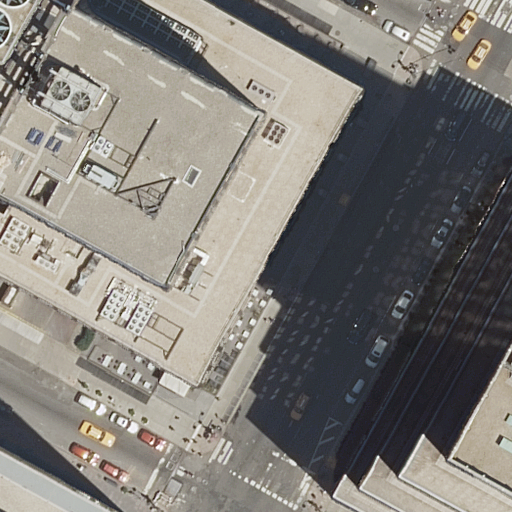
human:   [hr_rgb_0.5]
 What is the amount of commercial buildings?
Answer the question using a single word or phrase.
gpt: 2

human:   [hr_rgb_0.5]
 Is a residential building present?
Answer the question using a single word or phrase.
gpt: yes

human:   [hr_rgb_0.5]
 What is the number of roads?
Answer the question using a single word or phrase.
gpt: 3

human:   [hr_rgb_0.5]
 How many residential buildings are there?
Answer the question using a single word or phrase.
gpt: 1

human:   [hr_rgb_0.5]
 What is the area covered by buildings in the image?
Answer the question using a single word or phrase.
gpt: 2105m2

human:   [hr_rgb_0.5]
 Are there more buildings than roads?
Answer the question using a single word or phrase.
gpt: no

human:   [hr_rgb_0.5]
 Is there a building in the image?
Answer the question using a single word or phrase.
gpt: yes

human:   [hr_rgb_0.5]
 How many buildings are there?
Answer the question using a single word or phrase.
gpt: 3

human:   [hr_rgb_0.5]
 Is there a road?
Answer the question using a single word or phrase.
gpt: yes

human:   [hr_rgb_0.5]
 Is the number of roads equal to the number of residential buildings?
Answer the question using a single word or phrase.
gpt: no

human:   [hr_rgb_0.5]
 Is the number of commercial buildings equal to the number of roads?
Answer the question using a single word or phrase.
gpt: no

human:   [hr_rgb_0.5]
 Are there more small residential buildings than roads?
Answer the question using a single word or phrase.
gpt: no

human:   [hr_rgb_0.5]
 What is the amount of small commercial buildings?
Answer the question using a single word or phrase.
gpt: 0

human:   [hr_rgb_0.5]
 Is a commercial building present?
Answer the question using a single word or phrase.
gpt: yes

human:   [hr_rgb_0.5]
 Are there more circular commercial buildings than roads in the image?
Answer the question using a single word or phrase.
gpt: no

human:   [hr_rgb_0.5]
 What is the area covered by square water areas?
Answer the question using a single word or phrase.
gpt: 0m2

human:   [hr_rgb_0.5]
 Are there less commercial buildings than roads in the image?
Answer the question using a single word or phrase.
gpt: yes

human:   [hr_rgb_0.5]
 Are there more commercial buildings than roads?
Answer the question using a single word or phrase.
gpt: no

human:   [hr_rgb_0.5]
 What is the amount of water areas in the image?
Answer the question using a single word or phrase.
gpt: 0

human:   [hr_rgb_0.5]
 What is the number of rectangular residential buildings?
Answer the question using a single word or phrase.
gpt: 1

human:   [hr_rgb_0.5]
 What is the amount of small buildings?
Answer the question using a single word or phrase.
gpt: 0

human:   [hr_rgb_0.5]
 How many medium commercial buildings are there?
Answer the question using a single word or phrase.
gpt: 1

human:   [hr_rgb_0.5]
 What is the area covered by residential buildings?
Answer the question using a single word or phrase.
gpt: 155m2

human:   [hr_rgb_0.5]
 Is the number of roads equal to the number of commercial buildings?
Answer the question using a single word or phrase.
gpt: no

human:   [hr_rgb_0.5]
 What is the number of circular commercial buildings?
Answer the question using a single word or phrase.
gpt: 0

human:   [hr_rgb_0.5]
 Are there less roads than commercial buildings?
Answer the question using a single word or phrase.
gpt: no

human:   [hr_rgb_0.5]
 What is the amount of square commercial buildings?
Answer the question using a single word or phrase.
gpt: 0

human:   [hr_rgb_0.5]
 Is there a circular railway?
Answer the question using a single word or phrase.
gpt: no

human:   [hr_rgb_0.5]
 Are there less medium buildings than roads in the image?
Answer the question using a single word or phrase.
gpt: yes

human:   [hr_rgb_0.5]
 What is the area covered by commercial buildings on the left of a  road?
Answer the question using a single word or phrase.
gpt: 499m2

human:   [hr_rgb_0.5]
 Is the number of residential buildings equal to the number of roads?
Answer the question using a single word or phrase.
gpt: no

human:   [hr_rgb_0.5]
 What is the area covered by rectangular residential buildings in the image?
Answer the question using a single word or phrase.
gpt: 155m2

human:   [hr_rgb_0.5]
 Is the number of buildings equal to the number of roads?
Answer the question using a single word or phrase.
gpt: yes

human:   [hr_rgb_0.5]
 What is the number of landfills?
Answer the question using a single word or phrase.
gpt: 0

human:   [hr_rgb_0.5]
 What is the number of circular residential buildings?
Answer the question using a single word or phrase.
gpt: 0

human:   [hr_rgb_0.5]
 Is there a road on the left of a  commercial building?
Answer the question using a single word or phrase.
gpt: yes

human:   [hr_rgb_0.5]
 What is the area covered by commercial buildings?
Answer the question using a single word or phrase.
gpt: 1950m2

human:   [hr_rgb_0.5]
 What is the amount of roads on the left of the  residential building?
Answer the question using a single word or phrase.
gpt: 0

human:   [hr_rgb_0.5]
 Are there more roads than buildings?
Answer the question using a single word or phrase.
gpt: no

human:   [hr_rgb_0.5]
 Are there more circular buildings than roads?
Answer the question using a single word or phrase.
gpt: no

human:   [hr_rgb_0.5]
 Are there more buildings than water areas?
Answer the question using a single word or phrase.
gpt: yes

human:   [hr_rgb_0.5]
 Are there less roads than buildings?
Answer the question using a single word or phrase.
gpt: no

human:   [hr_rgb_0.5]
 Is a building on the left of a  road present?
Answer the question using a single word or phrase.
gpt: yes

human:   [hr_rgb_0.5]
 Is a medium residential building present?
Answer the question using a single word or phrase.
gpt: yes

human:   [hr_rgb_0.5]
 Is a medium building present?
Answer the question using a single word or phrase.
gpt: yes

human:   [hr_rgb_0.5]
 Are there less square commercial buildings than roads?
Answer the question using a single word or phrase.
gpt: yes

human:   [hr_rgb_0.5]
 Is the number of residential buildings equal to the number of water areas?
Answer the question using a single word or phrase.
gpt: no

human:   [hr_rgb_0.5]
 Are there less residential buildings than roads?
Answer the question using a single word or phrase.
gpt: yes

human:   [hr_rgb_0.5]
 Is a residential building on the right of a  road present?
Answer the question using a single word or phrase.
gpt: no

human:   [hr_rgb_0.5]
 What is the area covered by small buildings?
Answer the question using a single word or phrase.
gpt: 0m2

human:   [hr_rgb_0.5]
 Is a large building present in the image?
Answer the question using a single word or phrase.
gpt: yes

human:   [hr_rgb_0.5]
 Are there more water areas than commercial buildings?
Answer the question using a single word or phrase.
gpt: no

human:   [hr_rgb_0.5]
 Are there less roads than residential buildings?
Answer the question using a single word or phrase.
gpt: no

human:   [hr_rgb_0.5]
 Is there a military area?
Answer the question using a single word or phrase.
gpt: no

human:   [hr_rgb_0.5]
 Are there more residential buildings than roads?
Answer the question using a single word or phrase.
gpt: no

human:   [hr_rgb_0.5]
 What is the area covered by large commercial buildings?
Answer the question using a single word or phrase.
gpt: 1450m2

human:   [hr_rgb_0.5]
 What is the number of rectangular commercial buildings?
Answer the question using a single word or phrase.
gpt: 2

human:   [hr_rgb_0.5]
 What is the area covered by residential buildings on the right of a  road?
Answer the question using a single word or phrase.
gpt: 0m2

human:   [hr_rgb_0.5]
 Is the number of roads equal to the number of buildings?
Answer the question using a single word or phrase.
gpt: yes

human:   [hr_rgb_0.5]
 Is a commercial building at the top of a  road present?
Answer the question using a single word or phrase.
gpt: yes

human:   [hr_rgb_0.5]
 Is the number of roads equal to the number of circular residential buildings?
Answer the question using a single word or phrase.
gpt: no

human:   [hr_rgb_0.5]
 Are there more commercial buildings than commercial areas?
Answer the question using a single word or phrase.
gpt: yes

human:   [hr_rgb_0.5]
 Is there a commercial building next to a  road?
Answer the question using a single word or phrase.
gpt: yes

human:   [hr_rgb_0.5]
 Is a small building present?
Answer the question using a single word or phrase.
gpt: no